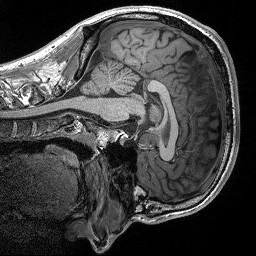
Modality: T1w
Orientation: sagittal
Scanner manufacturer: siemens
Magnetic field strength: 3 T
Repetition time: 2.3 s
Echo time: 0.00298 s